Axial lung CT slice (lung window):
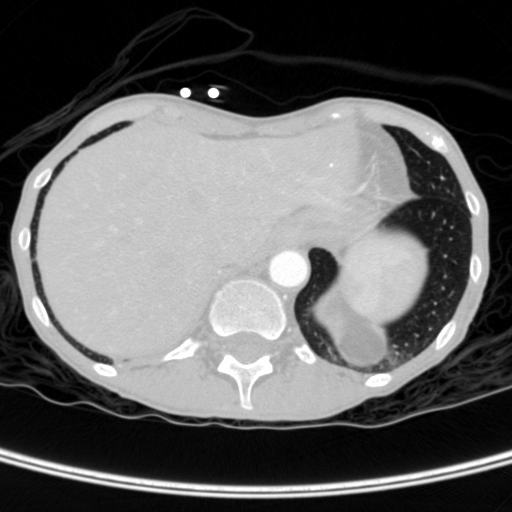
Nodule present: no